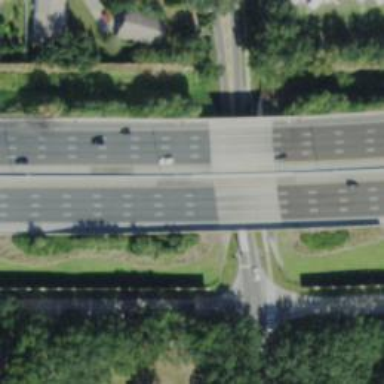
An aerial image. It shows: Asphalt motorway.